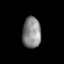
Tissue: lung
Cell type: Epithelial cells
Senescence score: 0.2132
Nuclear area (px): 572
Mean DAPI intensity: 133.699